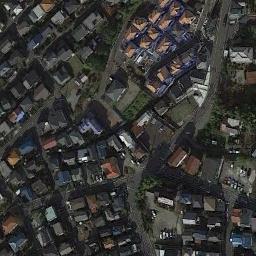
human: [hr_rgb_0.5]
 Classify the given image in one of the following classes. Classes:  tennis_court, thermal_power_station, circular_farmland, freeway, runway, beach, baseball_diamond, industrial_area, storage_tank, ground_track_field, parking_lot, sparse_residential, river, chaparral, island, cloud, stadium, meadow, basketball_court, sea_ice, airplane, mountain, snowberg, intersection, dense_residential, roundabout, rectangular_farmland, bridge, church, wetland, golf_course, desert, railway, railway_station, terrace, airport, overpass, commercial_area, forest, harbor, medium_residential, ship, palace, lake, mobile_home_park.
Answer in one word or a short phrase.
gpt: dense_residential